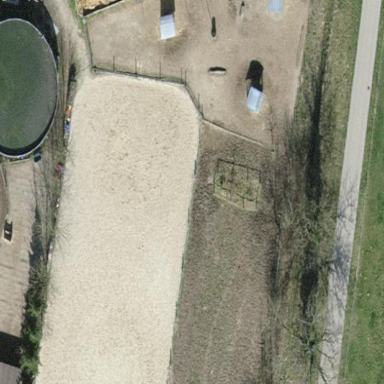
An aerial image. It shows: Equestrian pitch for leisure land sports.